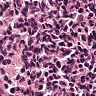
Metastatic tissue present: no